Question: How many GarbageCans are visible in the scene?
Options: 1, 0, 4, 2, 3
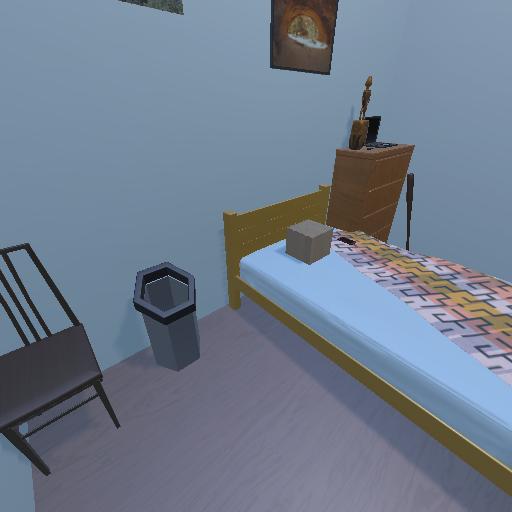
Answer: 1